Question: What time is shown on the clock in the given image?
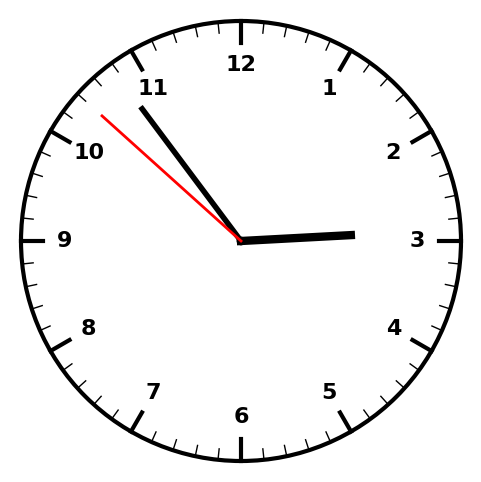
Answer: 02:53:52